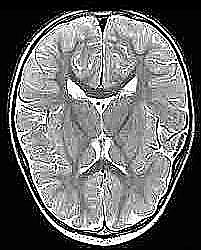
Label: notumor